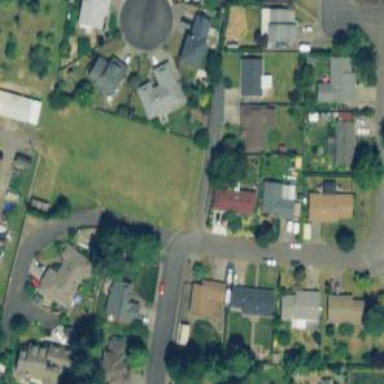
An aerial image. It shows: Recreation ground.